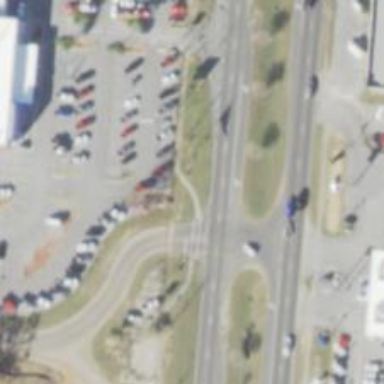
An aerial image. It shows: Footway along the road.